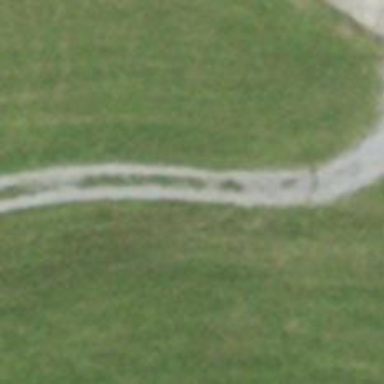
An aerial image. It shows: Unpaved service road.